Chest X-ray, PA view. Patient: 35 years old, sex F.
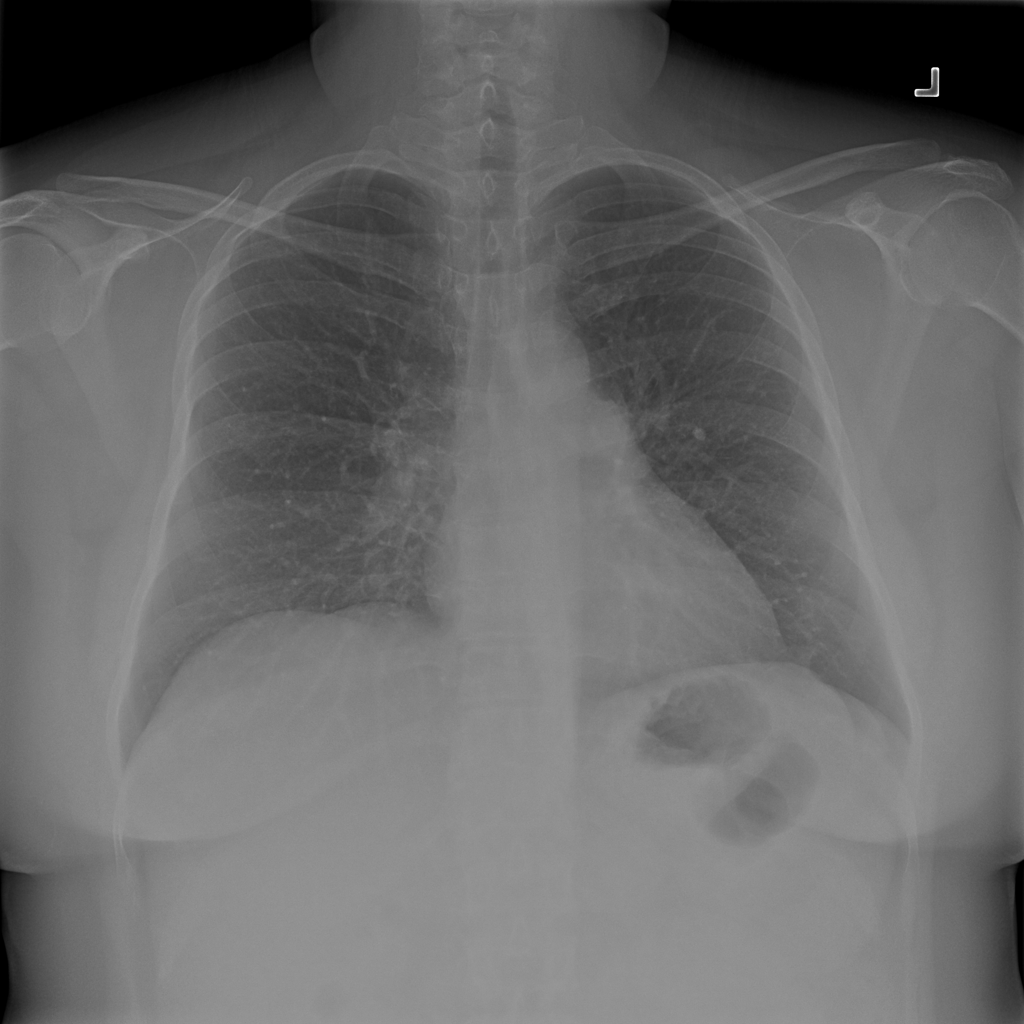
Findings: No Finding